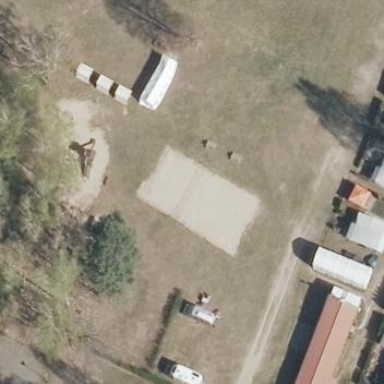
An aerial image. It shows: Playground with beach volleyball court. The surface is made of sand.